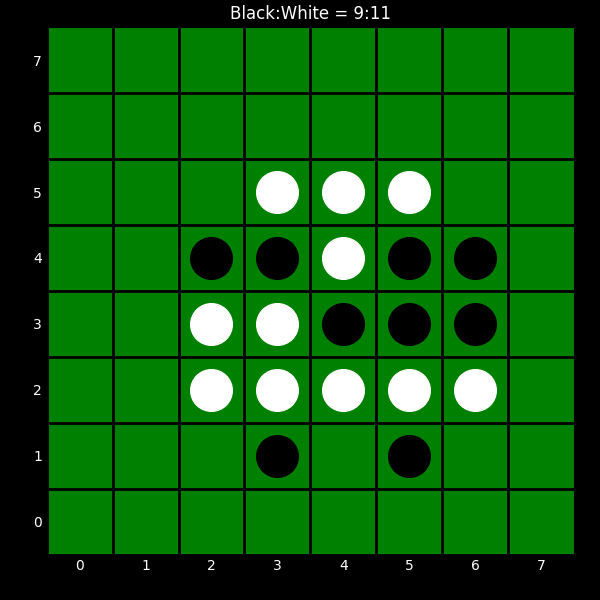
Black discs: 9
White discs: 11